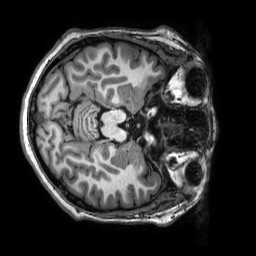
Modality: T1w
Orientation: axial
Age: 27
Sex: female
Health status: healthy
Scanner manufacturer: philips
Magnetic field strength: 3 T
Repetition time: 0.009 s
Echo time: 0.003996 s